Aerial crown-view tile of a tropical tree (Barro Colorado Island, Panama), acquired 20250818:
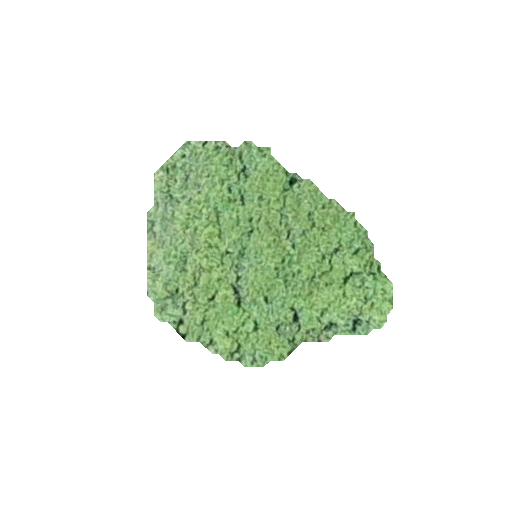
Species: Inga marginata
GBIF accepted scientific name: Inga marginata
Crown area: 57.106 m²